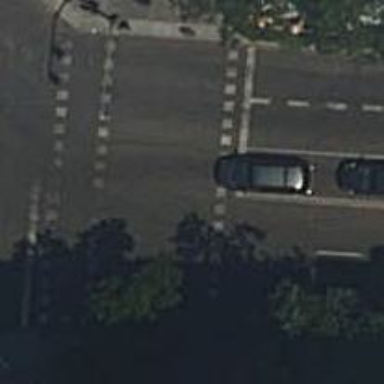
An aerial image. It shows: Zebra crossing with traffic signals.